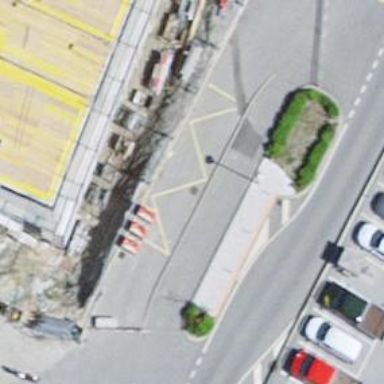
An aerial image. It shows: Bus stop along the road.